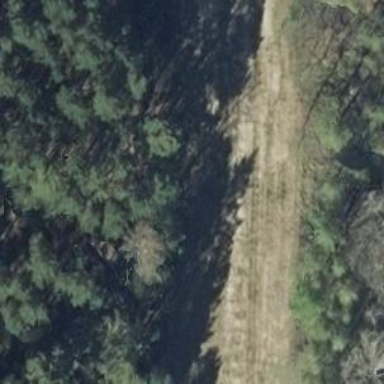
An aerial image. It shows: Very rough track with grade 5 track type.